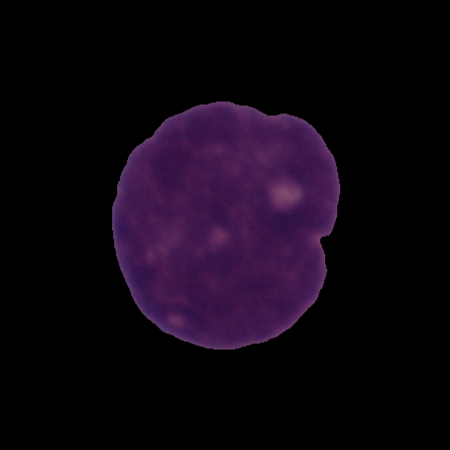
Label: cancer